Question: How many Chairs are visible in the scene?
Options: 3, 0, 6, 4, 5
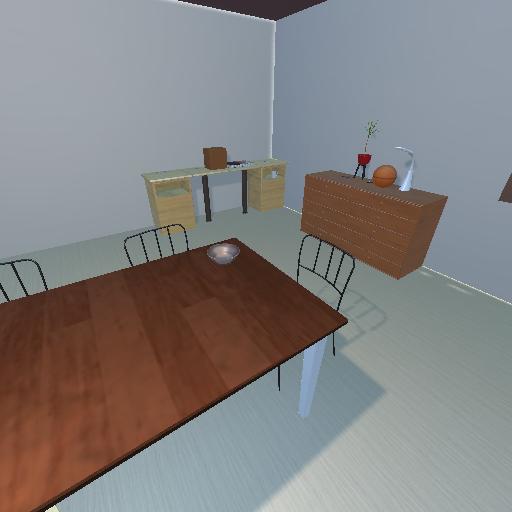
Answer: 3